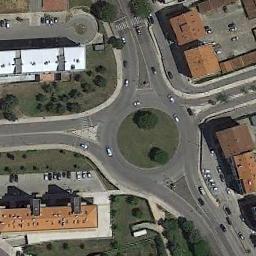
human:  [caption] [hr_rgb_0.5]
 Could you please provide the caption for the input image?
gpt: The roundabout is on the grass next to trees and buildings .

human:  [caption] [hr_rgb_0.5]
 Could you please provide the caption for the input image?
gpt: The roundabout with four exits and entrances is surrounded by some buildings and some cars are driving on the roundabout .

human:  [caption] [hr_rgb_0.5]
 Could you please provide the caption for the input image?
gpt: There are some cars at the roundabout .

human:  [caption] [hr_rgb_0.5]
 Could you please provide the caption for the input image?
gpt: There are several vehicles driving on the road at the roundabout, There are some buildings and some trees and some lawns around the roundabout, And many cars are parked in the open space beside the roundabout .

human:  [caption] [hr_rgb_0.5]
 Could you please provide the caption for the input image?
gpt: There are some brown buildings and green lawns near the roundabout .